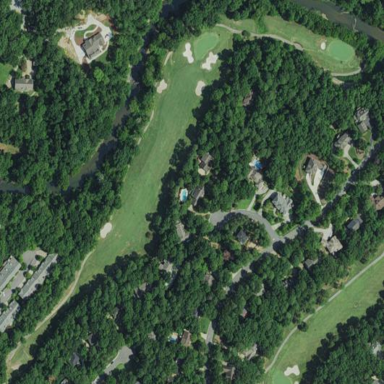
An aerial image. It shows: Golf course.